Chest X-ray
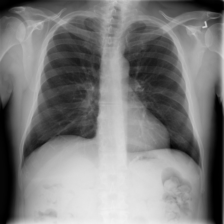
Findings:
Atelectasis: negative
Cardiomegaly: negative
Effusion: negative
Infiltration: negative
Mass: negative
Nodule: negative
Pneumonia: negative
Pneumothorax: negative
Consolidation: negative
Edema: negative
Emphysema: negative
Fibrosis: negative
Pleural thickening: negative
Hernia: negative